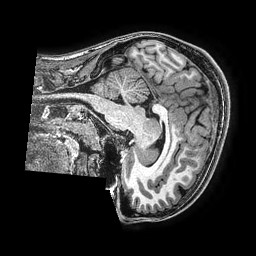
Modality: T1w
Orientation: sagittal
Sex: male
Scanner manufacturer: ge
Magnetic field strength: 3 T
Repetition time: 0.0077 s
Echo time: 0.003436 s